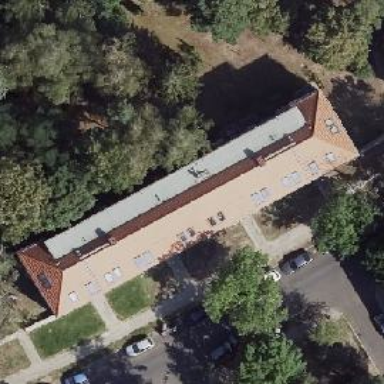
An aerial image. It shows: Apartment building with hipped roof.